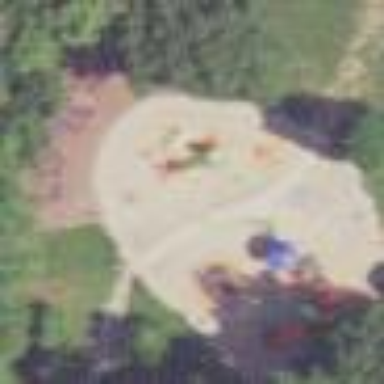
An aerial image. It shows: Playground area for leisure land.